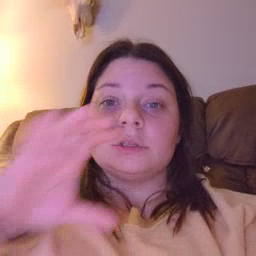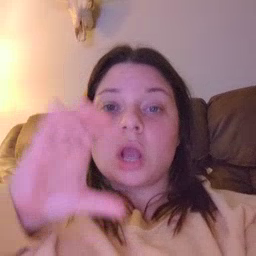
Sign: chocolate